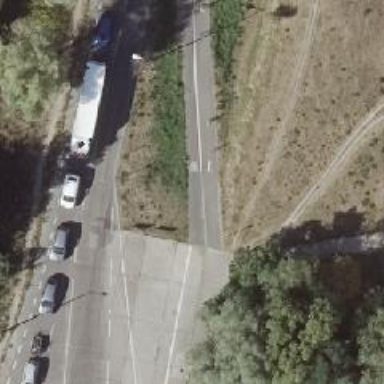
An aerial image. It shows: Asphalt sidewalk along the footway.